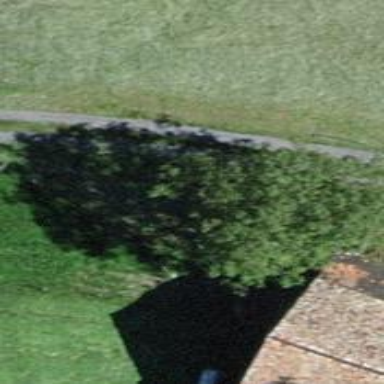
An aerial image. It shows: Beautiful tree in nature.